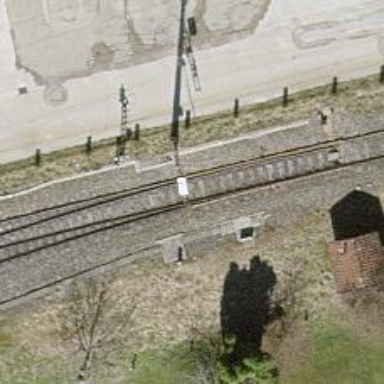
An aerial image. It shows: Railway siding with one electrified track and contact line.